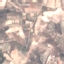
Land use / land cover class: PermanentCrop